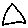
Label: triangle